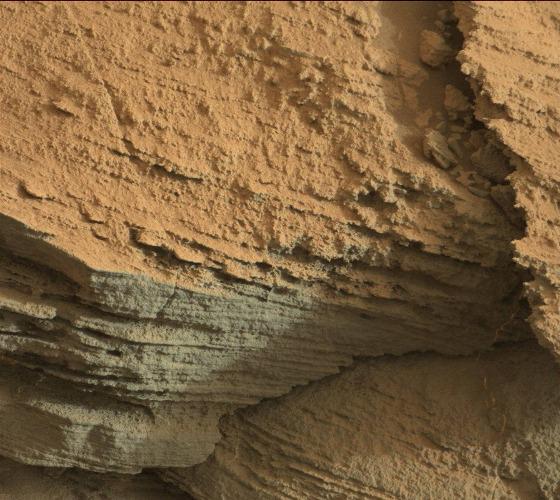
Terrain classes present: Bedrock, Shadow